Field crop: maize
Growth stage: 2
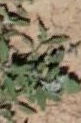
Species: atriplex